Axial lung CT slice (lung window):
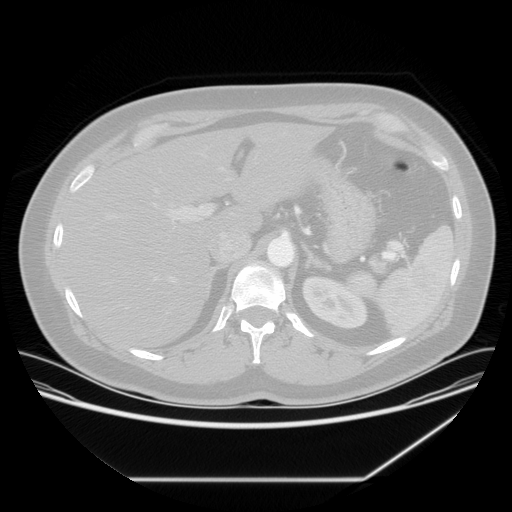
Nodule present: no